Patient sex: M
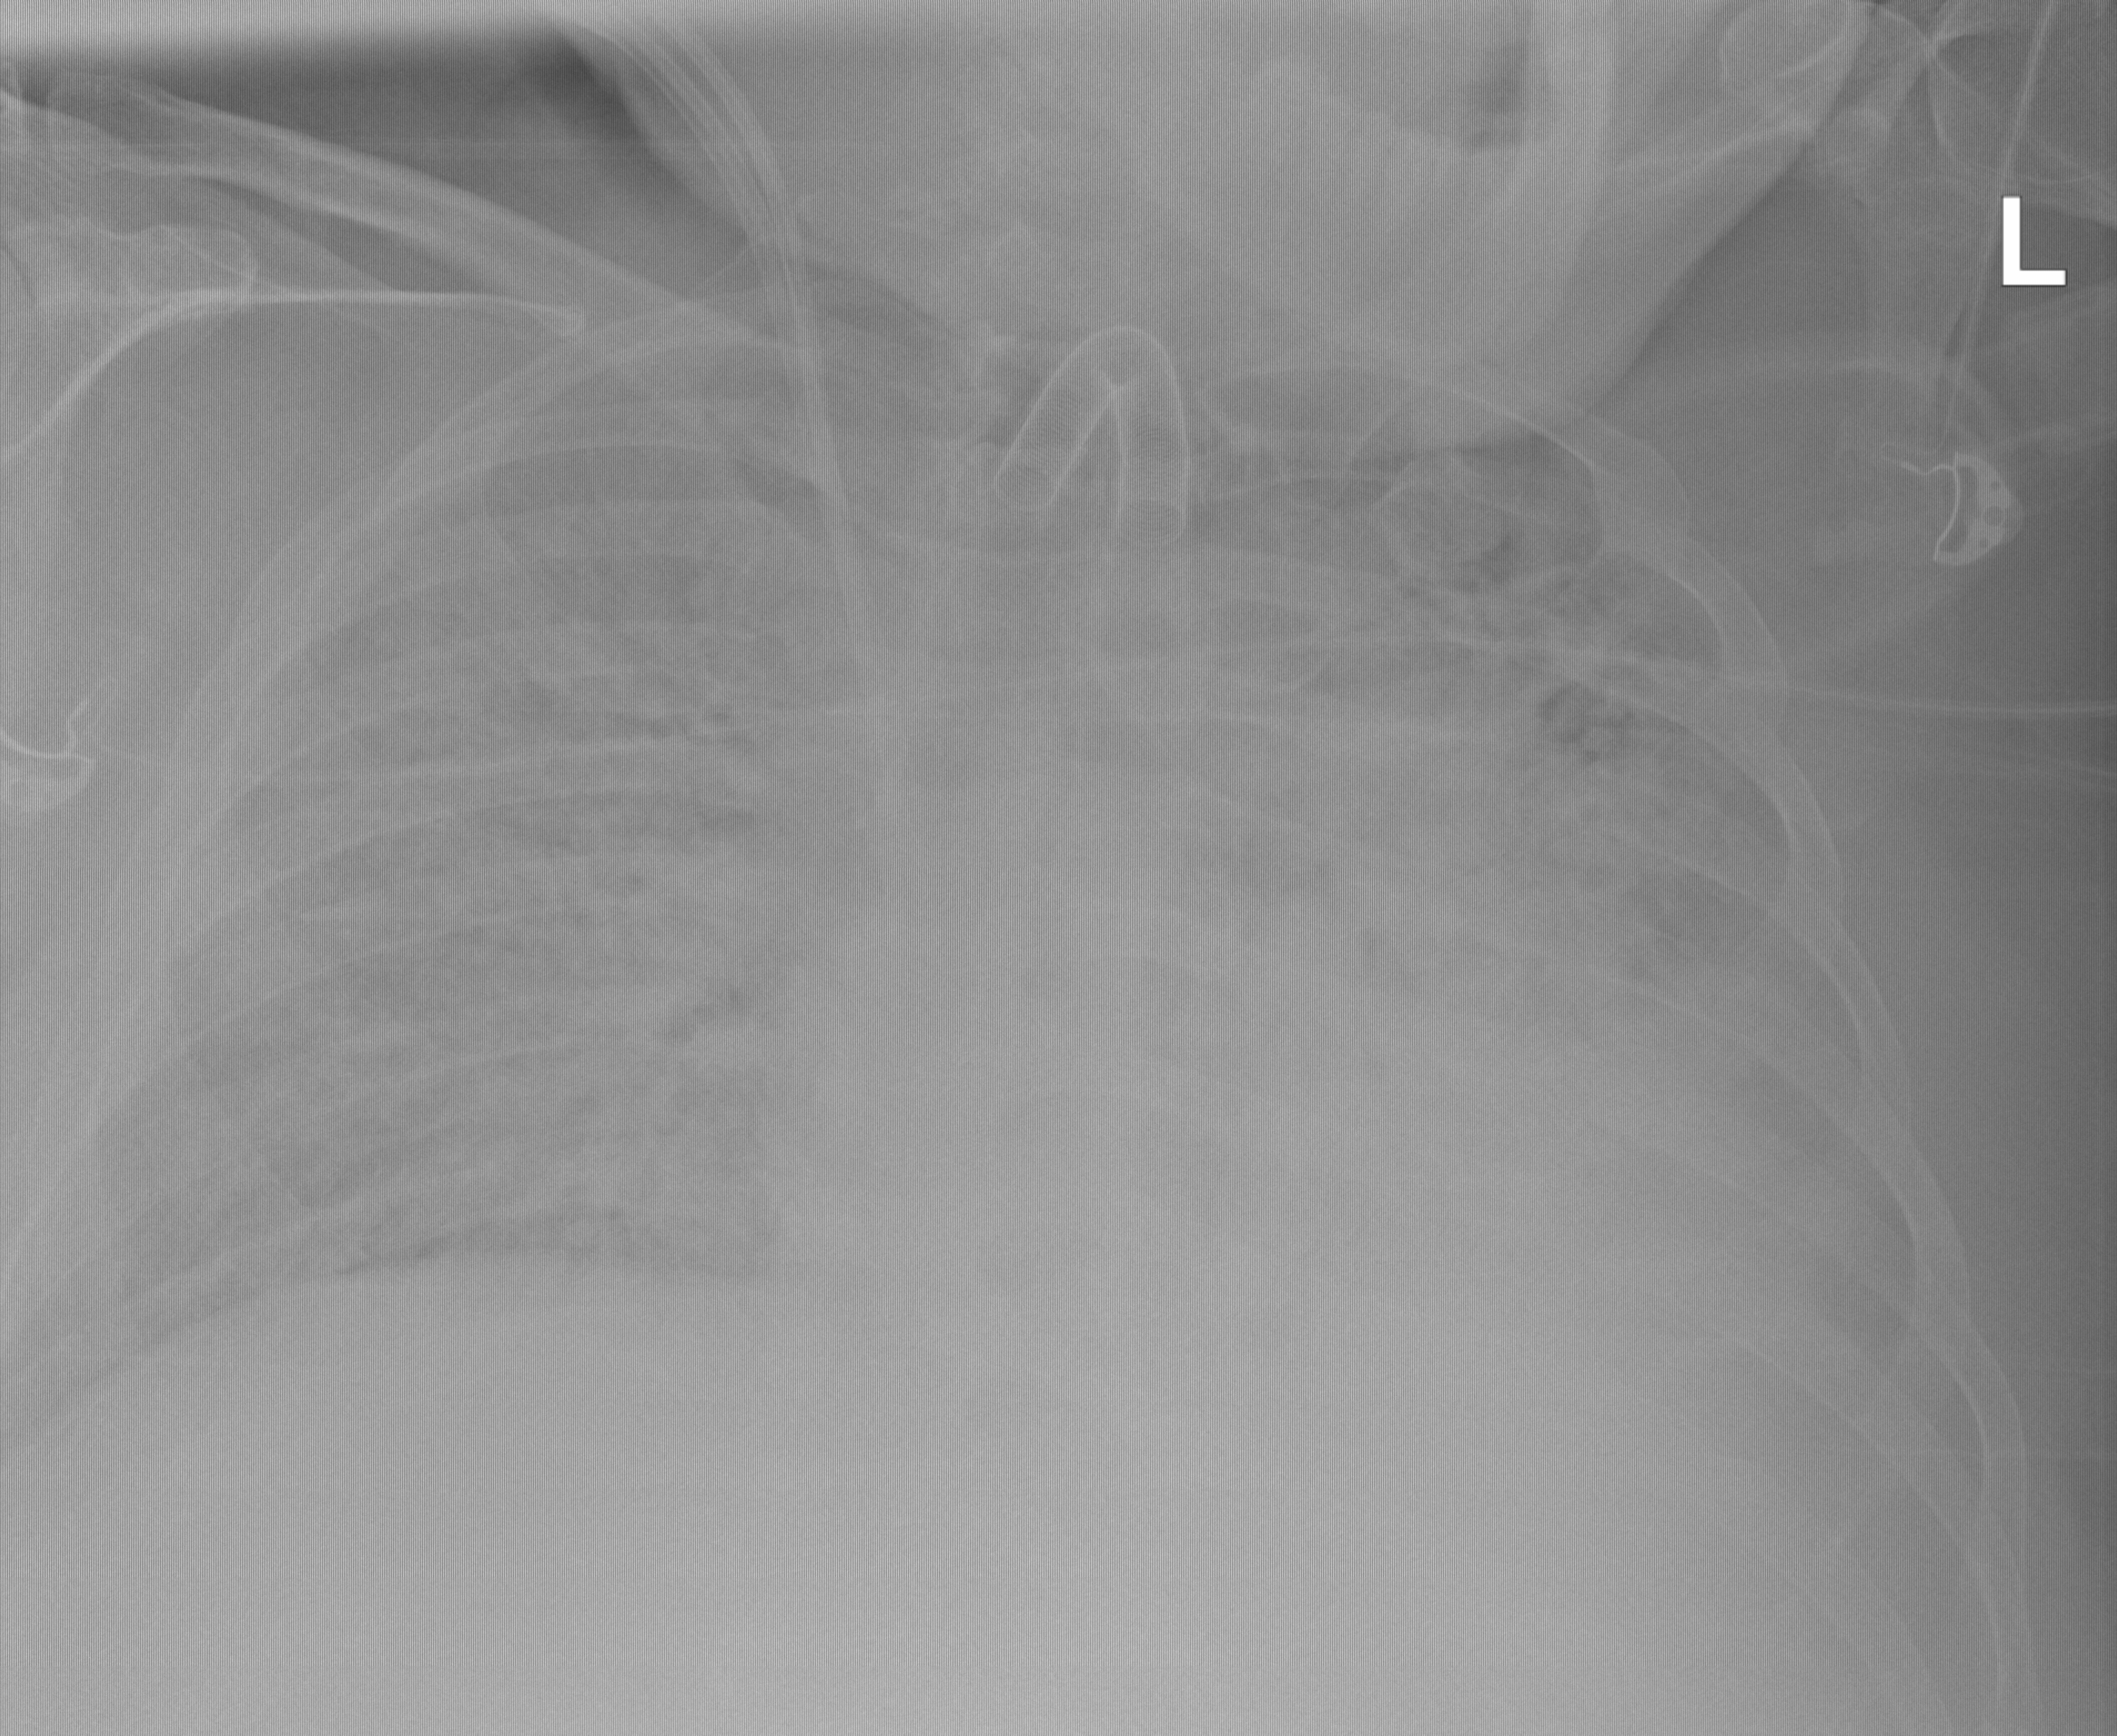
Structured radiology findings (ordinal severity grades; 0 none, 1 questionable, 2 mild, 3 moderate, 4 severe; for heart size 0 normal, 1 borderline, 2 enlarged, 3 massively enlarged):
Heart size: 2
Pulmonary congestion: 2
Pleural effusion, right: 0
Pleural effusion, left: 2
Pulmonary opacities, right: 3
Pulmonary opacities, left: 3
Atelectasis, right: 2
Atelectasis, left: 2